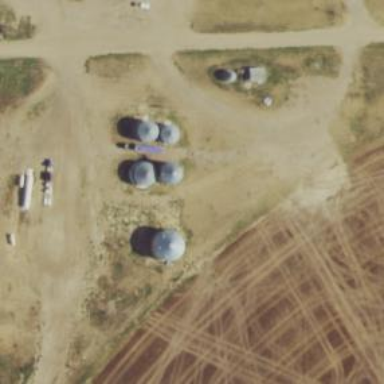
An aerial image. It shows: Silo.